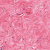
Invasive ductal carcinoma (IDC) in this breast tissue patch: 0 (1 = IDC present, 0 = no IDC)